Field crop: tomato
Growth stage: 1
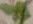
Species: solanum